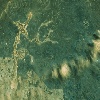
Label: land